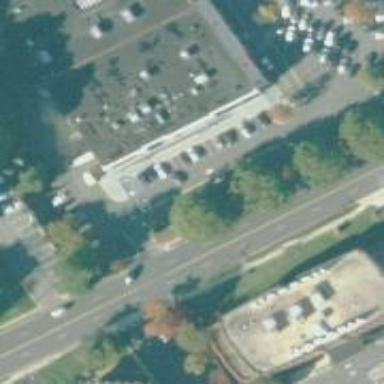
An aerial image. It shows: Post office.